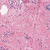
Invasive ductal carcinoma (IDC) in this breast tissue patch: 0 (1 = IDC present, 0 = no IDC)